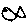
Label: fish